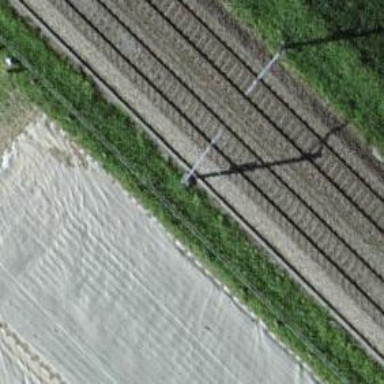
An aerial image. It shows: Railway signal.